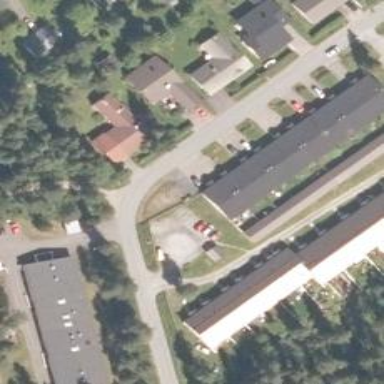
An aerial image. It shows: Terrace building.